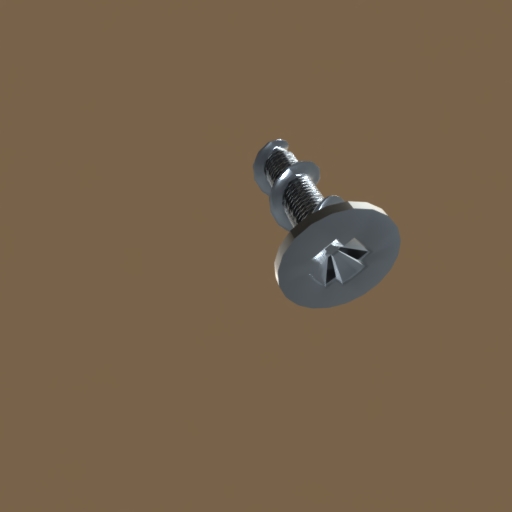
Label: screw